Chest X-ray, PA view. Patient: 31 years old, sex F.
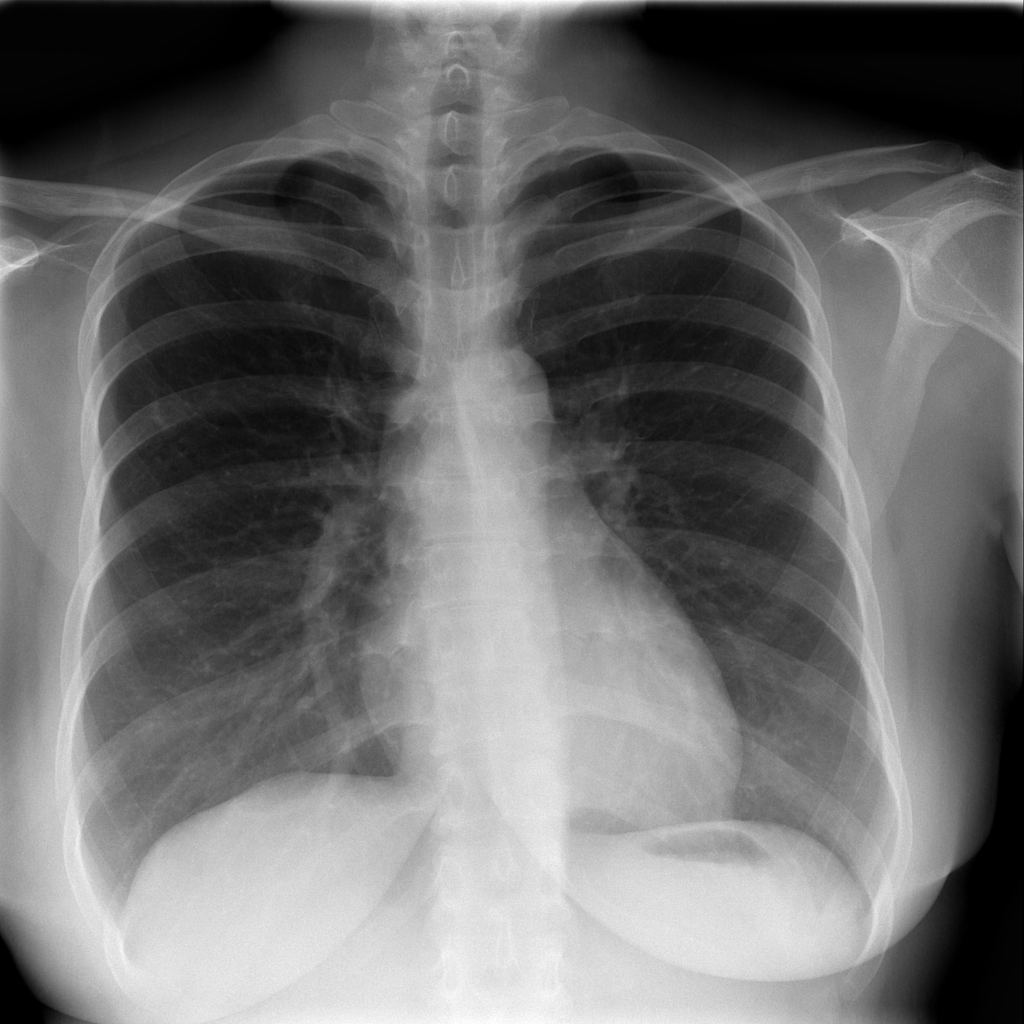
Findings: No Finding